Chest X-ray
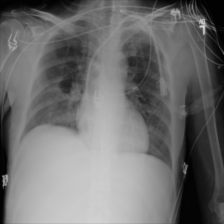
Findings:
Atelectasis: positive
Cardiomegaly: negative
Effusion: negative
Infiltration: positive
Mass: negative
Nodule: negative
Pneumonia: negative
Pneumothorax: negative
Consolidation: negative
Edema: negative
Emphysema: negative
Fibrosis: negative
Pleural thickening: negative
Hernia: negative